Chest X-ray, AP view. Patient: 34 years old, sex F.
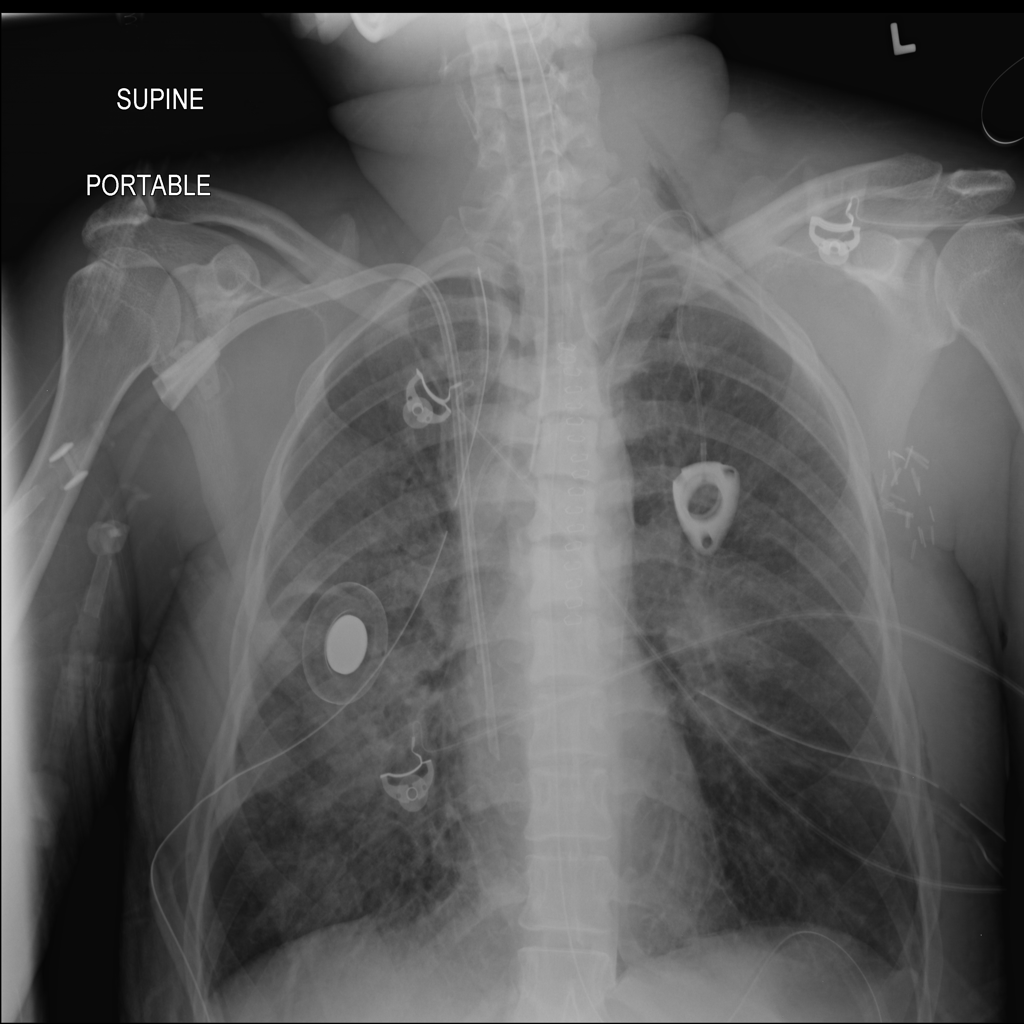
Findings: Emphysema